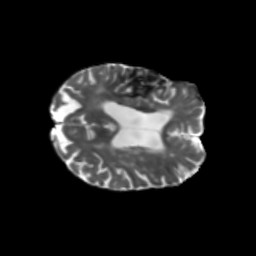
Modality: T2w
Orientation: axial
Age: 79
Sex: female
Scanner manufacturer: siemens
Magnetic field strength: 3 T
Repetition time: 5.25 s
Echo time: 0.08 s